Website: bh-photo
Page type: account-selection
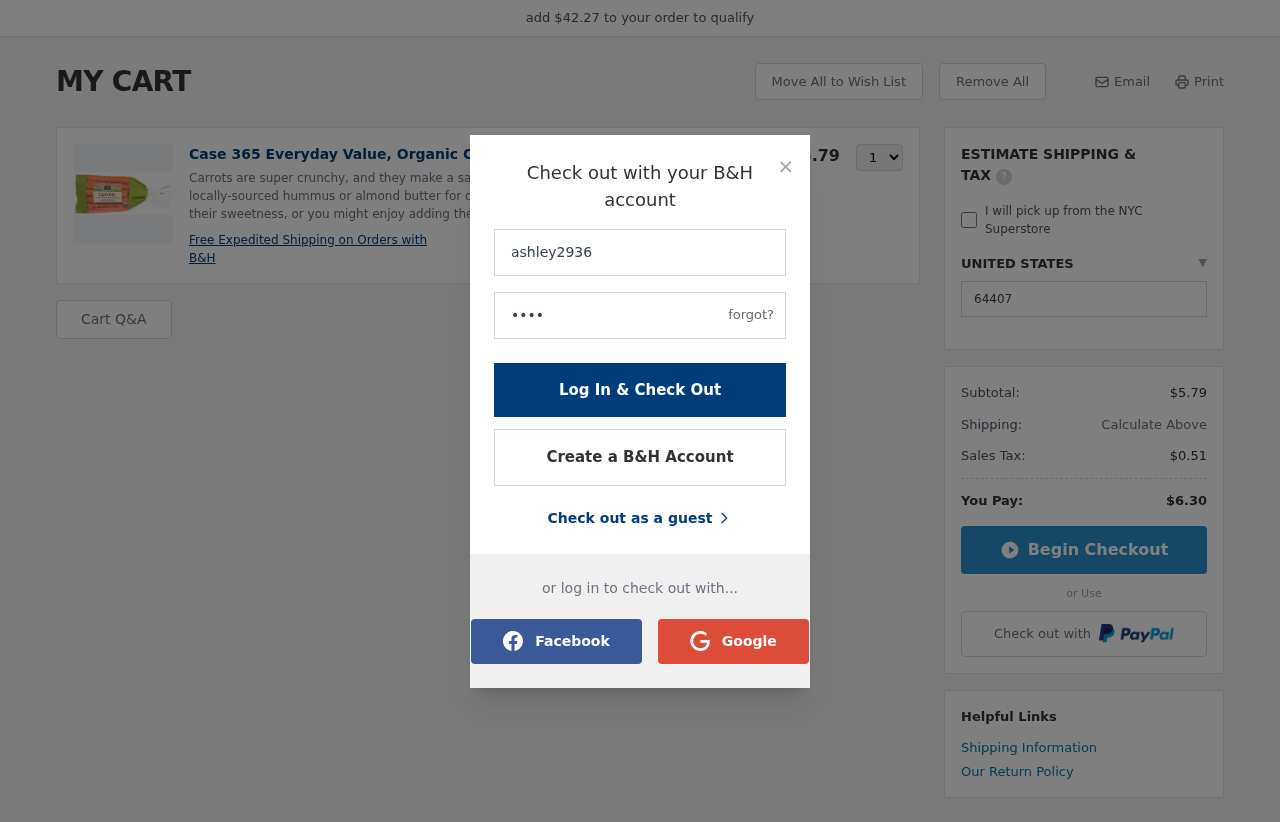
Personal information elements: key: PII_COUNTRY
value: UNITED STATES
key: PII_LOGIN_USERNAME
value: ashley2936
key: PII_POSTCODE
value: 64407
Product elements: key: PRODUCT1_DESC
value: Carrots are super crunchy, and they make a satisfying snack with a cup of locally-sourced hummus or almond butter for dipping. Roasting brings out their sweetness, or you might enjoy adding them to a
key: PRODUCT1_NAME
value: Case 365 Everyday Value, Organic Carrots, 2 lb
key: PRODUCT1_PRICE
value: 5.79
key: PRODUCT1_QUANTITY
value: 1
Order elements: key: ORDER_SUBTOTAL
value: $5.79
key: ORDER_TAX
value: $0.51
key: ORDER_TOTAL
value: $6.30
Other elements: key: AMOUNT_TO_QUALIFY
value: $42.27